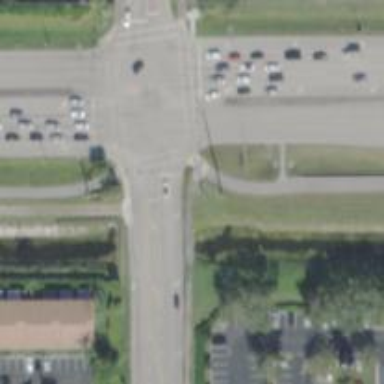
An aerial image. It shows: Uncontrolled crossing at the intersection of cycleway and road.